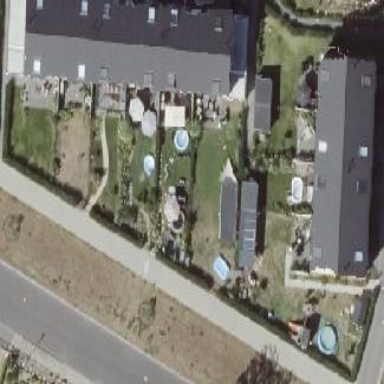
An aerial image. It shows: Garden that is leisure land.